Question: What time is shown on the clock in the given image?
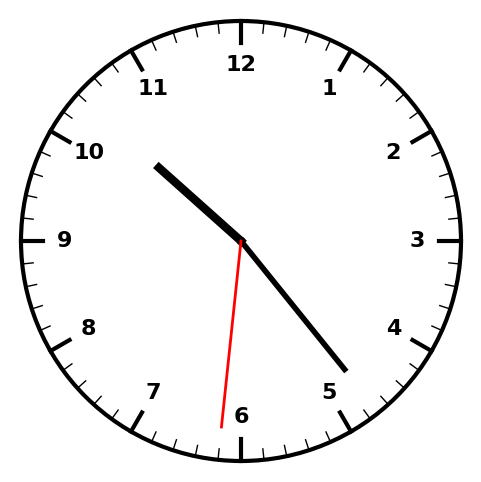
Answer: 10:23:31